Chest X-ray:
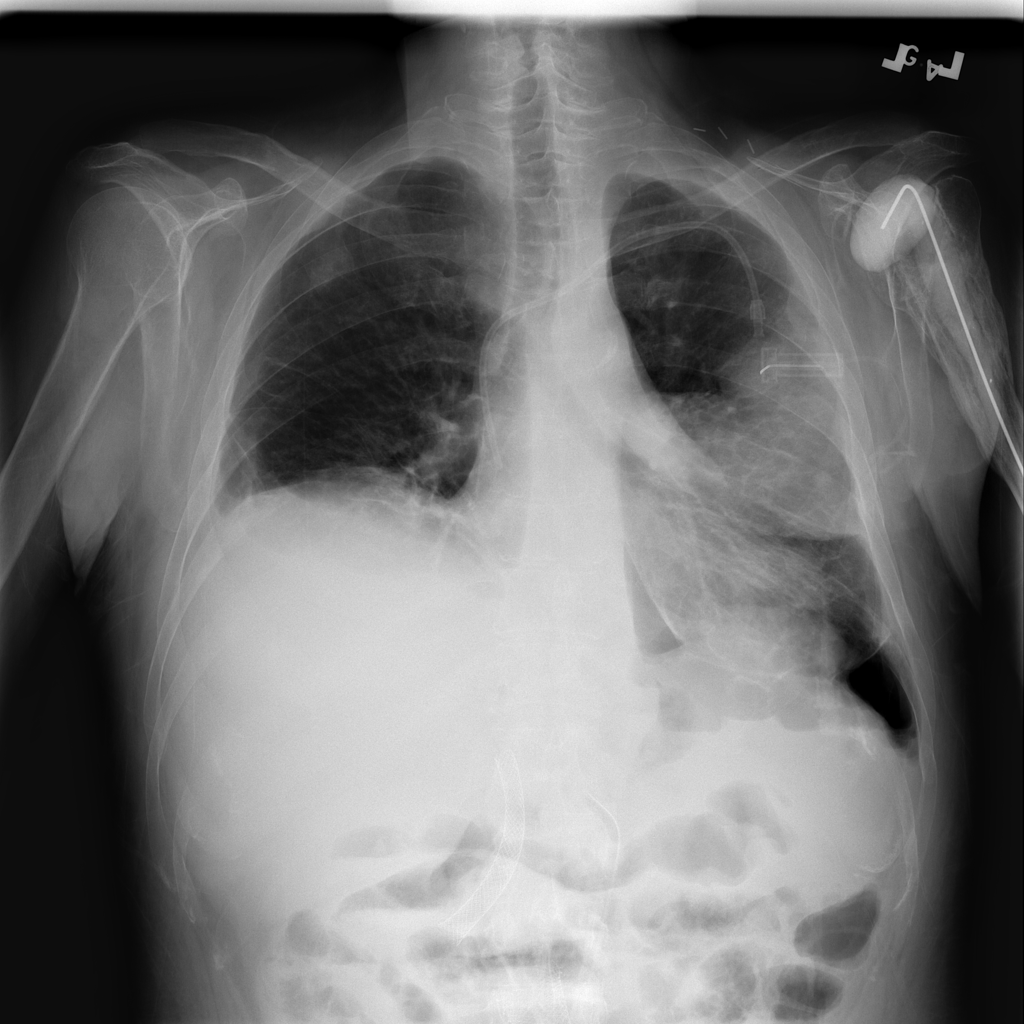
Findings: Pneumothorax, Consolidation, Atelectasis, Effusion, Nodule
No abnormal finding: no